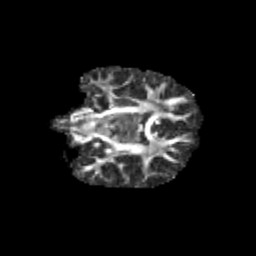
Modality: FA
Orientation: coronal
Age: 12
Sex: female
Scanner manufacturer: siemens
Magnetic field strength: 3 T
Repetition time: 3.8 s
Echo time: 0.07 s